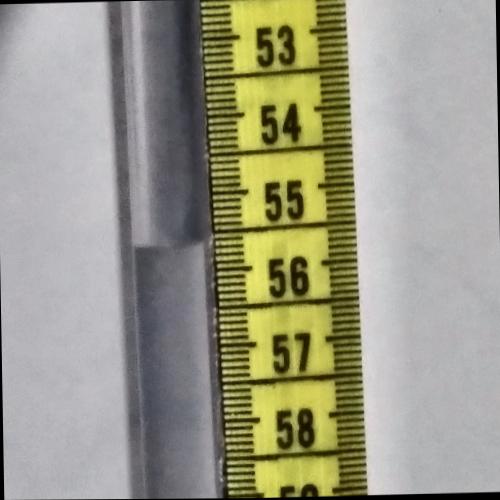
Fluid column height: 55.6 cm